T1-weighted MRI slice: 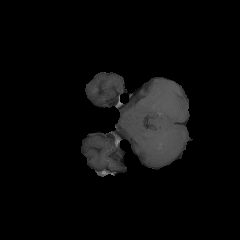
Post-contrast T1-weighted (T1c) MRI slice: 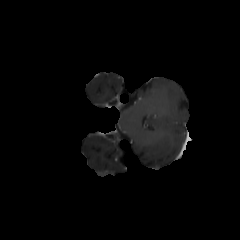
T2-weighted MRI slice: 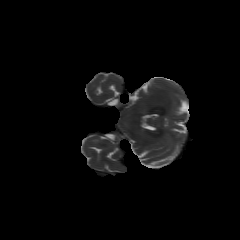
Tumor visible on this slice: no